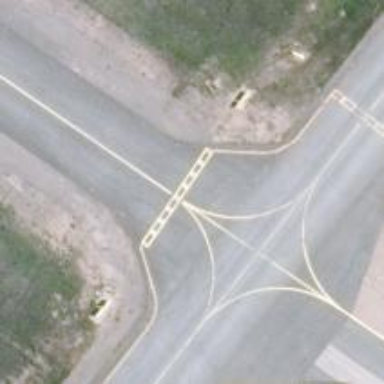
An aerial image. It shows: View of taxiway at the airport.